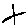
Label: line